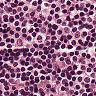
Metastatic tissue present: no